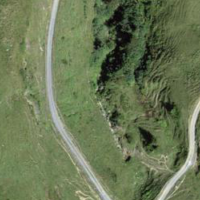
EUNIS habitat code: 26
Species observed at this site:
Parnassia palustris